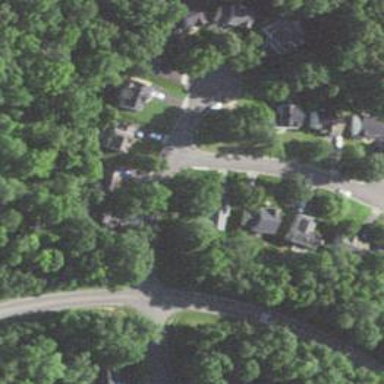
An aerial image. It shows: Neighborhood.